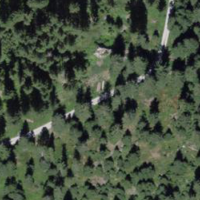
EUNIS habitat code: 43
Species observed at this site:
Turdus torquatus